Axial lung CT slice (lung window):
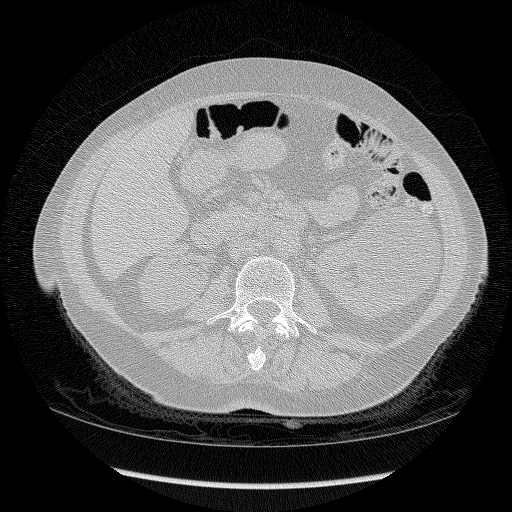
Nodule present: no